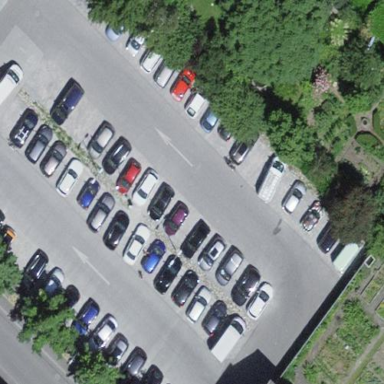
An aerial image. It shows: Parking area.